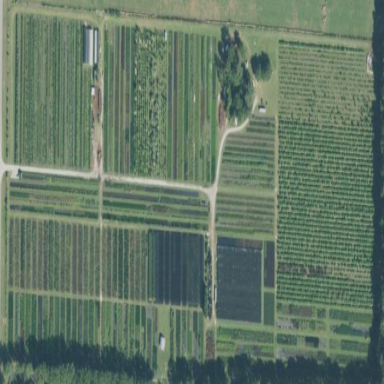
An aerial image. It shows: Plant nursery specializing in trees.